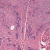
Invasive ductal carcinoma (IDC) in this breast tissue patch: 1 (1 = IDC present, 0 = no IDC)